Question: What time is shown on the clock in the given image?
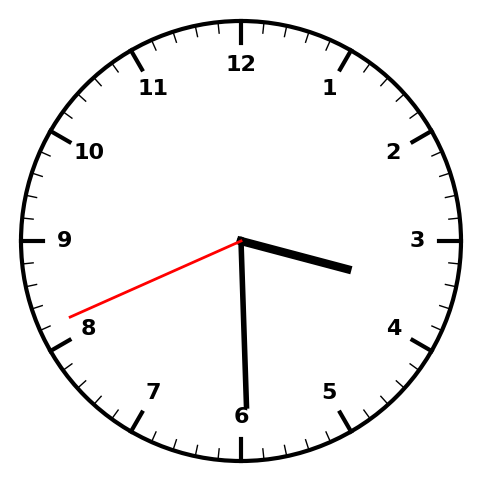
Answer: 03:29:41